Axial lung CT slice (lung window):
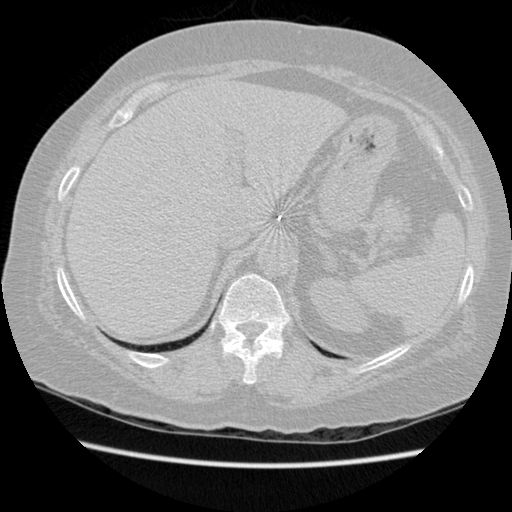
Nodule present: no